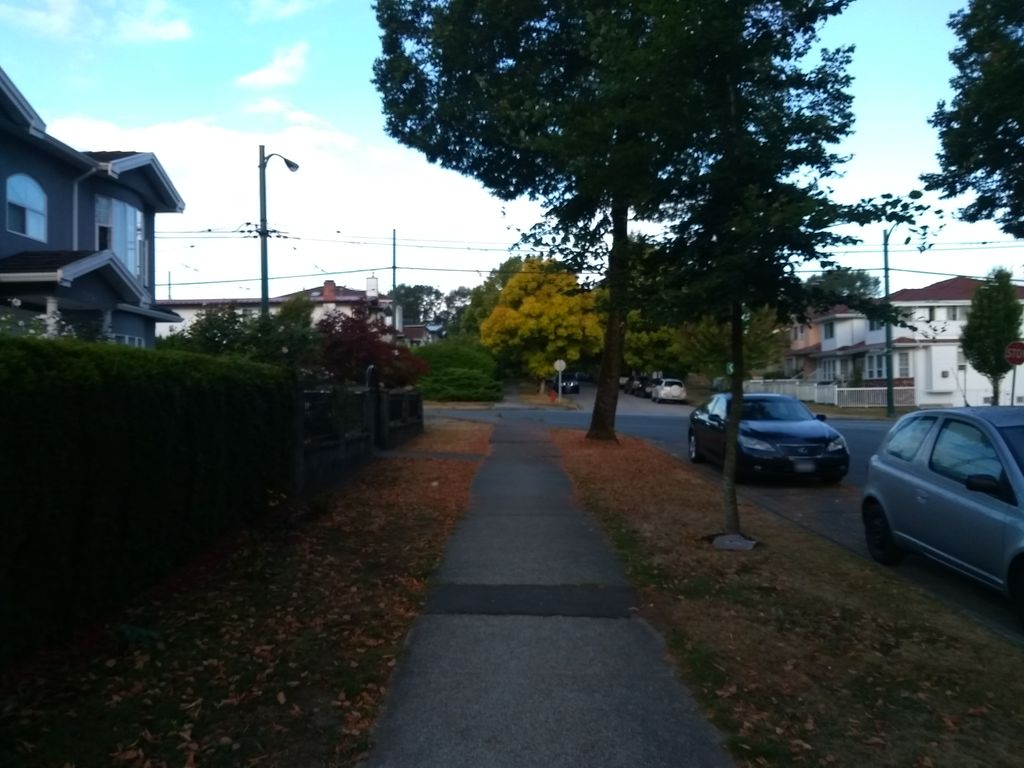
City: vancouver